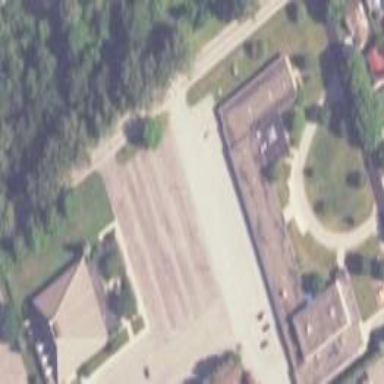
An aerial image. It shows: School.